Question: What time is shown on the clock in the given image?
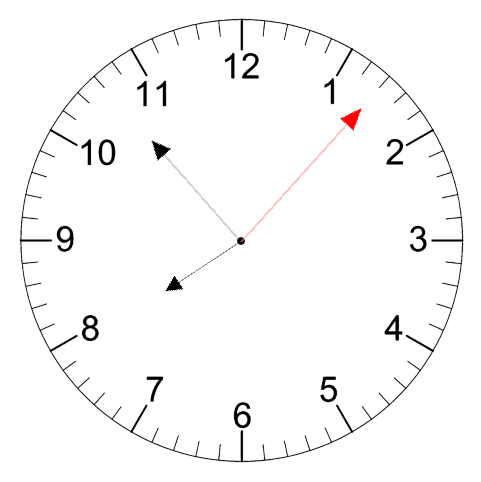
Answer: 07:53:07